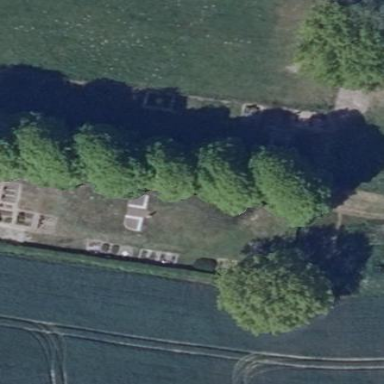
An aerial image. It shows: Cemetery.